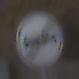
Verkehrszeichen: EndeUeberholverbot
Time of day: MorningAfternoon
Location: Outdoor (Nature)
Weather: Overcast
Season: NotSpecified
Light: Natural